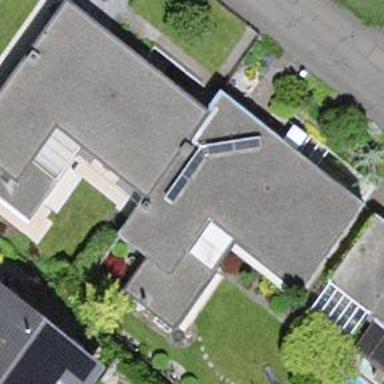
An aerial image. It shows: Building.